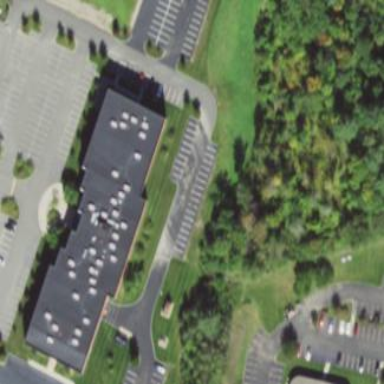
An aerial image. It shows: Building.